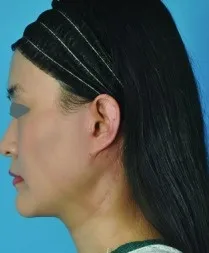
Lateral view.
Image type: medical_photograph (oral_photograph)